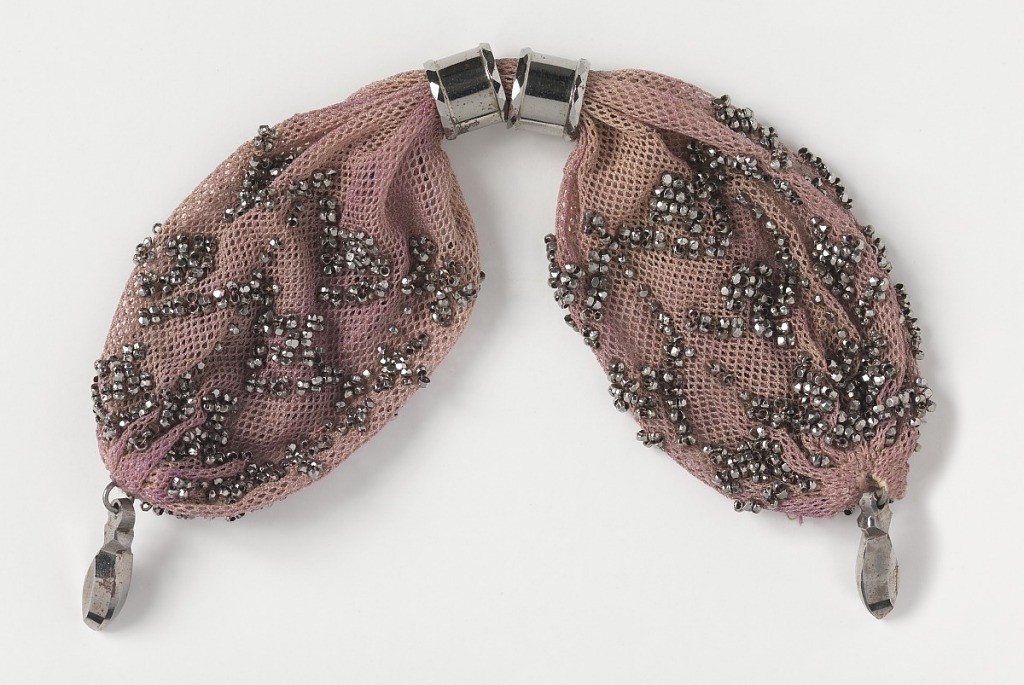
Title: Miser's purse
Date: early 19th century
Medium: silk, metal Technique: crocheted
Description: Crocheted mauve silk ornamented with cut steel beads in geometric pattern. Two round steel rings control the side opening. Small steel drops at each end.